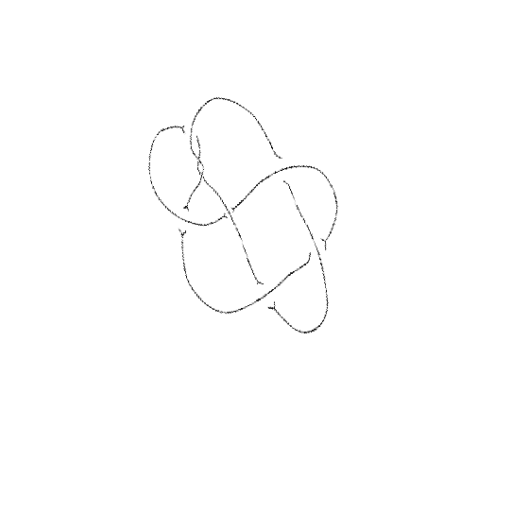
Crossing number: 8